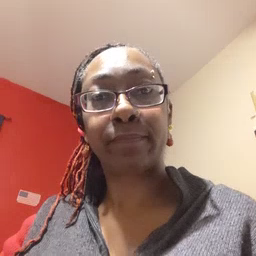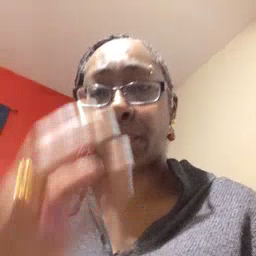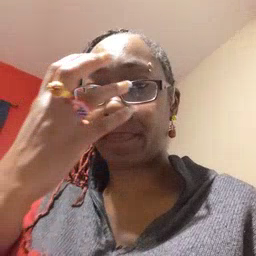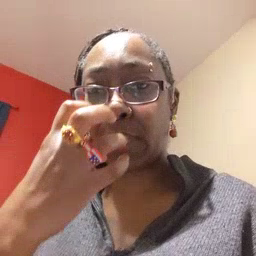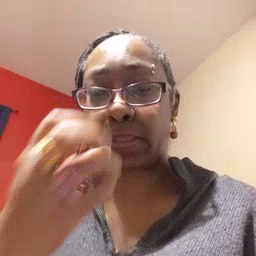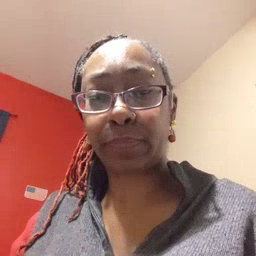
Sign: mad